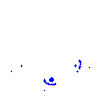
Particle: kaon